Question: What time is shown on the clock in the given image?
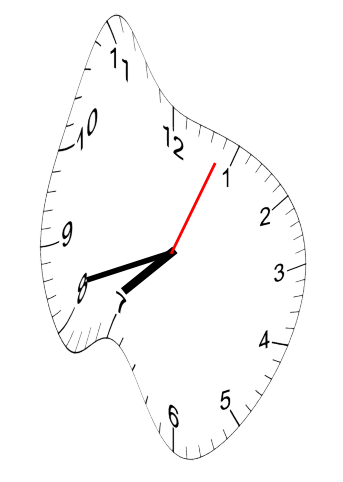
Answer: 07:42:04